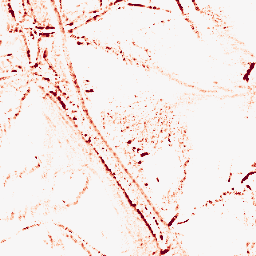
Category: morphological
Decomposition family: morphological_diamond
Decomposition parameters: operation: opening
radius: 3
Upsampling method: sinc_hamming
Upsampling parameters: scale: 8
kernel_size: 8
Upsampling scale: 8